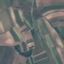
Land use / land cover: PermanentCrop